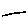
Label: line